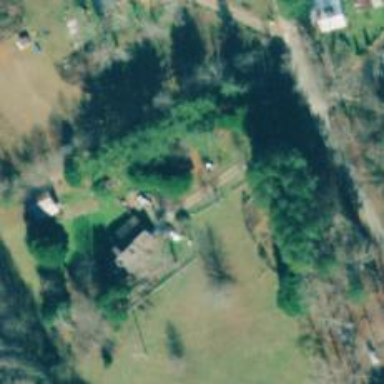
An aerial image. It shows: Driveway.